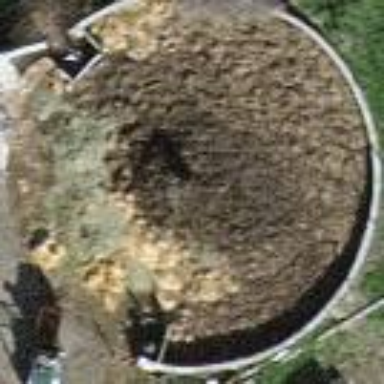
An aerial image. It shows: Storage tank which is man-made.